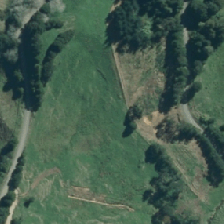
Land cover: indigenous_forest